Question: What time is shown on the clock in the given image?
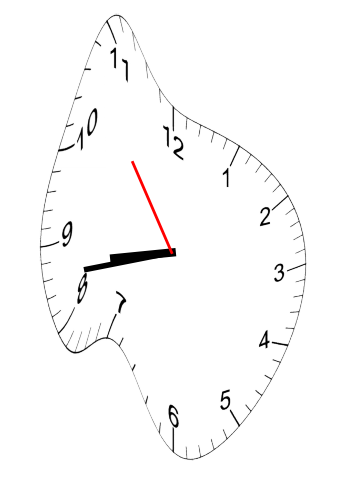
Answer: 08:42:54